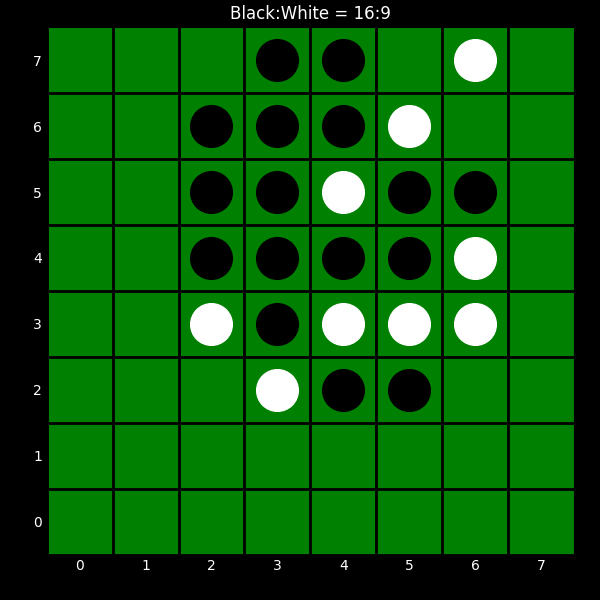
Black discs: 16
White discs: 9